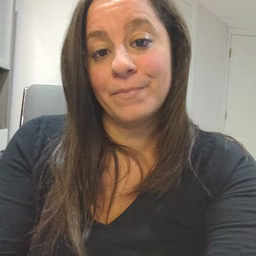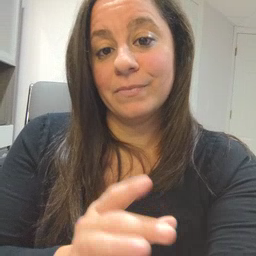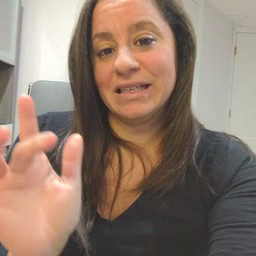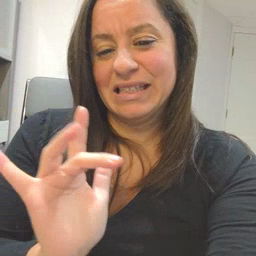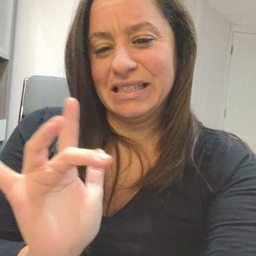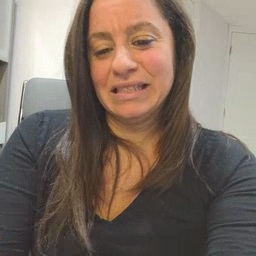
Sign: yucky